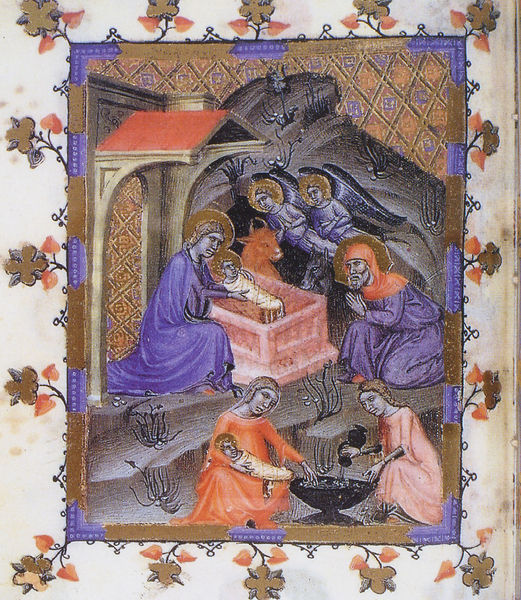
Titel: Stundenbuch der Maria von Navarre; Horas de María de Navarra
Künstler: Ferrer Bassa
Institution: Venedig, Biblioteca Marciana
Schlagwörter: felsen, frauen, männer, orange, bart, kind, kinder, engel, lila, kuh, baby, babys, heilig, taufe, taufen